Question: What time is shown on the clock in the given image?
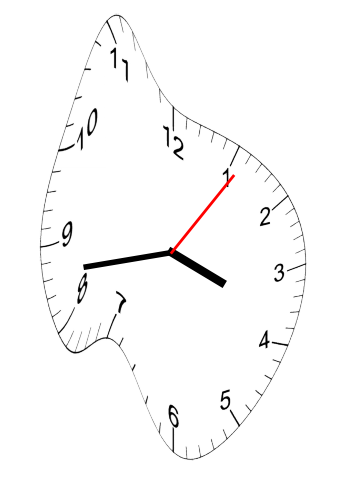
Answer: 03:43:06